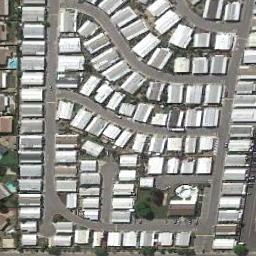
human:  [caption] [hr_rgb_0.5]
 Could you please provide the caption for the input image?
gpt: Many buildings of different shapes and sizes are in mobile home parks .

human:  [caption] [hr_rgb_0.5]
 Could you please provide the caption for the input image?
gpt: There are nine mobile homes here .

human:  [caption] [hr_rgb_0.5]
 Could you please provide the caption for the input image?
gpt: The mobile home park is on the open place next to the road .

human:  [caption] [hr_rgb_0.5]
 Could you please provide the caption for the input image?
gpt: The dense mobile home park has lots of neatly arranged white mobile homes and some roads go through the mobile home park .

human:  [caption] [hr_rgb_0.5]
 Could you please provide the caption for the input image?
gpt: There are many white buildings arranged neatly in the mobile home park .